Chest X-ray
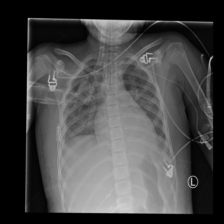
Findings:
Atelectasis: negative
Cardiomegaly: negative
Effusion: positive
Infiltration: positive
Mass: negative
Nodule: negative
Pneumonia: negative
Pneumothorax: negative
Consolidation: negative
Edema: negative
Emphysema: negative
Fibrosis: negative
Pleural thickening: negative
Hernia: negative